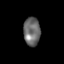
Tissue: skin
Cell type: Epithelial cells
Senescence score: 0.2406
Nuclear area (px): 465
Mean DAPI intensity: 107.497